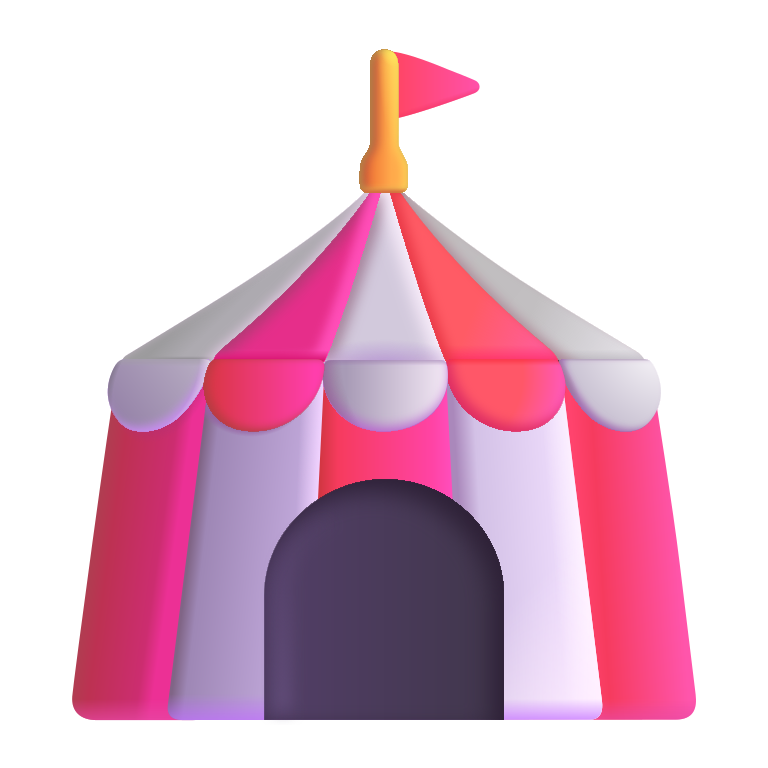
circus tent color